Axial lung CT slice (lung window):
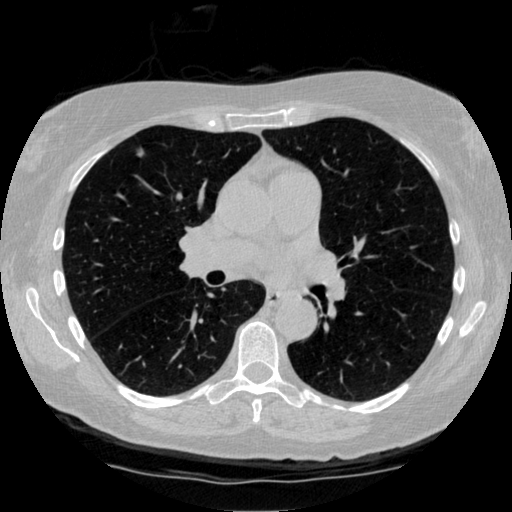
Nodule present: yes
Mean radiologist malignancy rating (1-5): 2.75